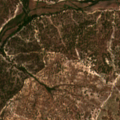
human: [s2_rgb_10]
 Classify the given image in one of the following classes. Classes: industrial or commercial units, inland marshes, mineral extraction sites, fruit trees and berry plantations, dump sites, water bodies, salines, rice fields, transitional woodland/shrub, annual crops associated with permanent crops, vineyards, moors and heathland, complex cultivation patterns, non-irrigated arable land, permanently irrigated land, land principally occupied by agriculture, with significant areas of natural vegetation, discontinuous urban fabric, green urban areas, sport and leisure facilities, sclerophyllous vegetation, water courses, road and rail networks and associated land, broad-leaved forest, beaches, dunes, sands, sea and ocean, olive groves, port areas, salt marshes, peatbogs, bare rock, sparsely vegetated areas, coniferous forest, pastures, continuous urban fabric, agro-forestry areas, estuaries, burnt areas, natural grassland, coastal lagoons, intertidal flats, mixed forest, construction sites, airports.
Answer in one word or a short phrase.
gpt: non-irrigated arable land, broad-leaved forest